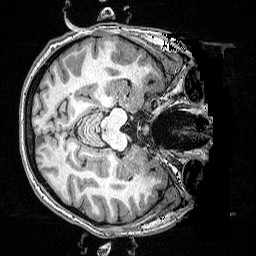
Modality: T1w
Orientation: axial
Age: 22
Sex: female
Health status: healthy
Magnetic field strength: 3 T
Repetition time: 2.53 s
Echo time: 0.00331 s